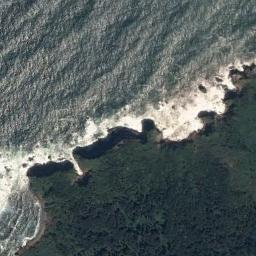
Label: beach